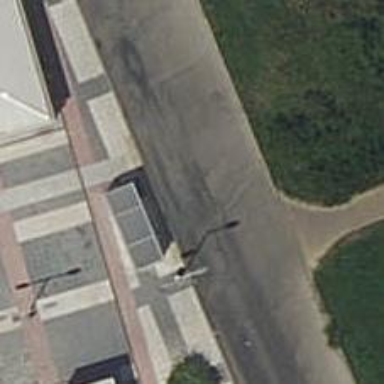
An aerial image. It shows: Public transport stop position.